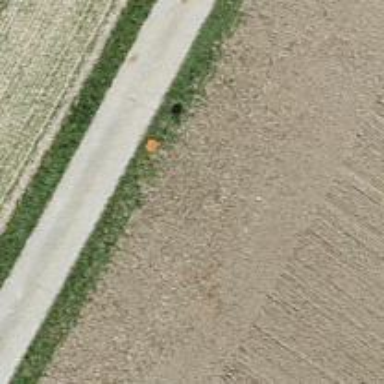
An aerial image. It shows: Pole supporting roof covering pipeline marker.